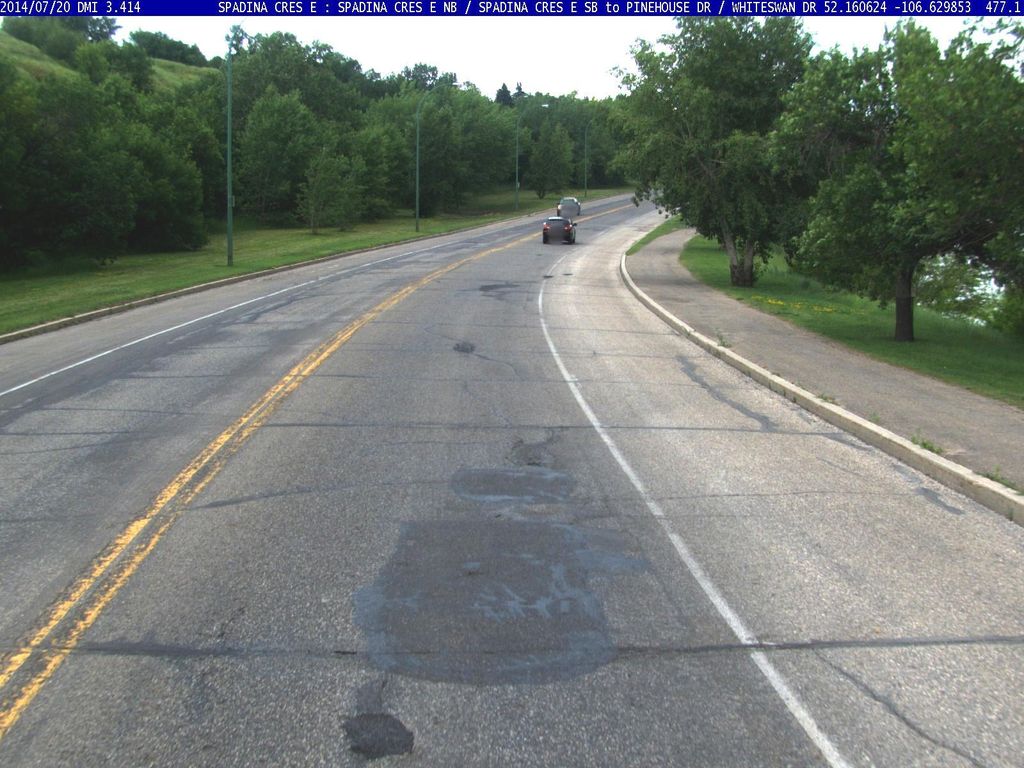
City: saskatoon